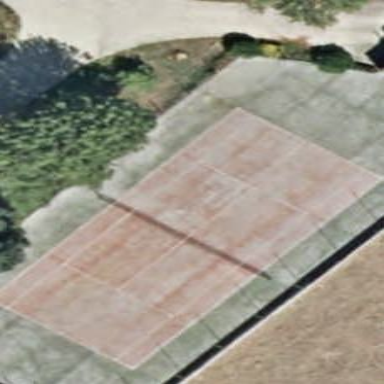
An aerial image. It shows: Tennis court on the leisure land pitch.